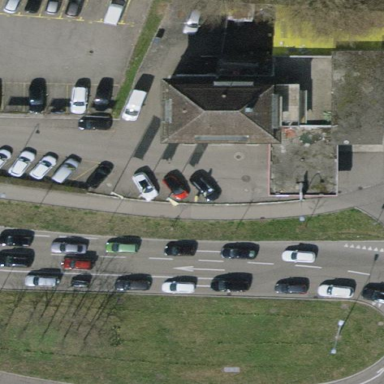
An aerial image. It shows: Fuel station.